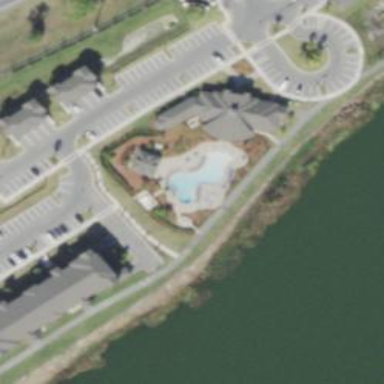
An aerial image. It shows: Swimming pool located in leisure land.